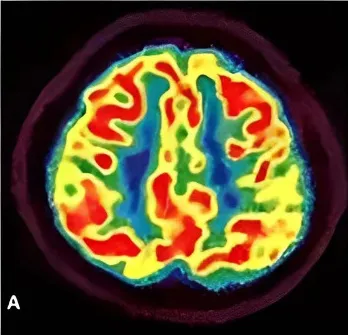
PET-CT images showed the left superior parietal lobe.
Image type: radiology (pet)